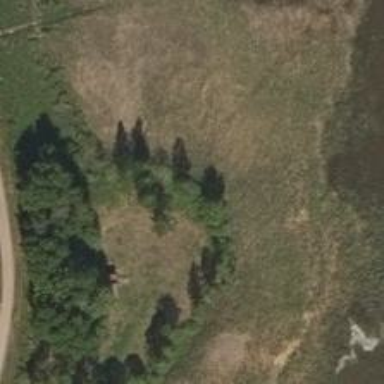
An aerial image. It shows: Bird hide located in leisure land.